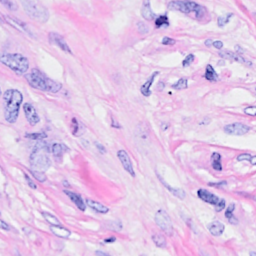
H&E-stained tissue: Breast